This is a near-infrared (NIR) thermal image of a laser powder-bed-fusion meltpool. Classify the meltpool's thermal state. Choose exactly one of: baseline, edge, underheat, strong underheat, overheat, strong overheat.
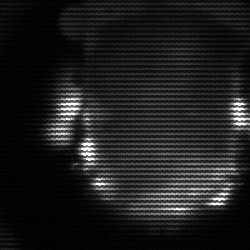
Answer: baseline